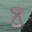
Label: 8